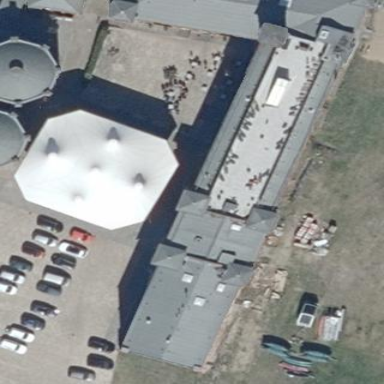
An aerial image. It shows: White hipped roof.